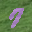
Label: 7